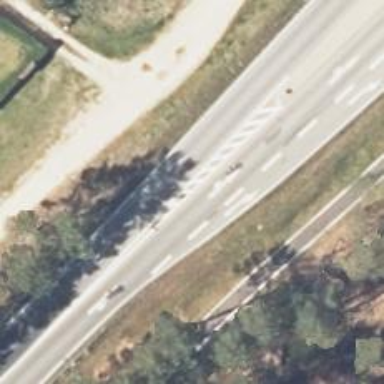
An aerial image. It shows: Primary road with asphalt surface.